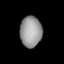
Tissue: lung
Cell type: Endothelial cells
Senescence score: 0.6569
Nuclear area (px): 657
Mean DAPI intensity: 150.717